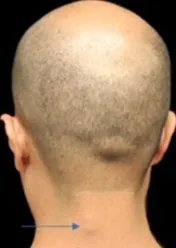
(A). Macroscopic view of skin-colored compressible protuberances in the cervical neck region simulating a lipoma (Blue arrow).
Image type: medical_photograph (oral_photograph)